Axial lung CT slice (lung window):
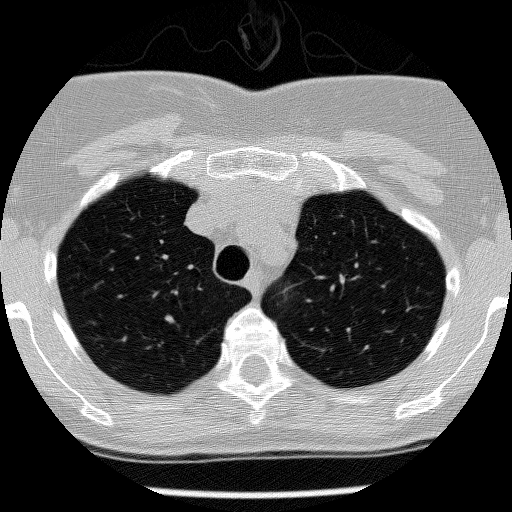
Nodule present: no